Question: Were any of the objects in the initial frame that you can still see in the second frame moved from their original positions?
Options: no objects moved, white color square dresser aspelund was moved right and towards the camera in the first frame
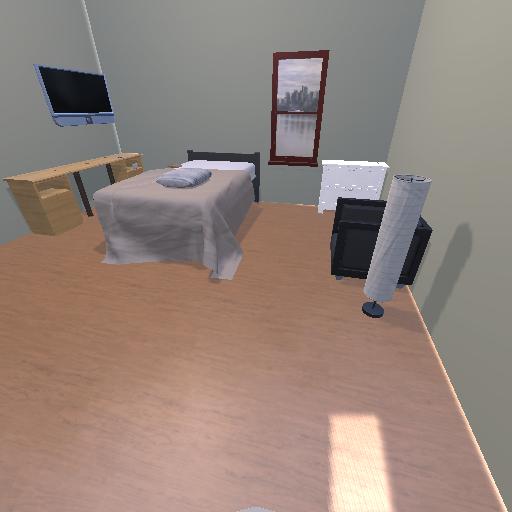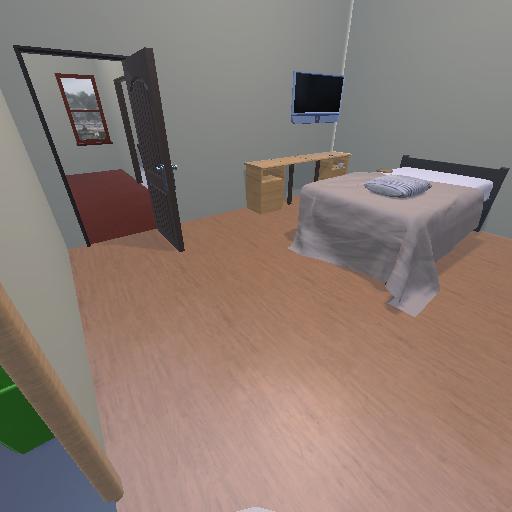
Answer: no objects moved